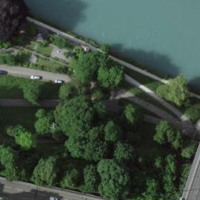
EUNIS habitat code: 53
Species observed at this site:
Allium ursinum
Vicia sepium
Anas platyrhynchos